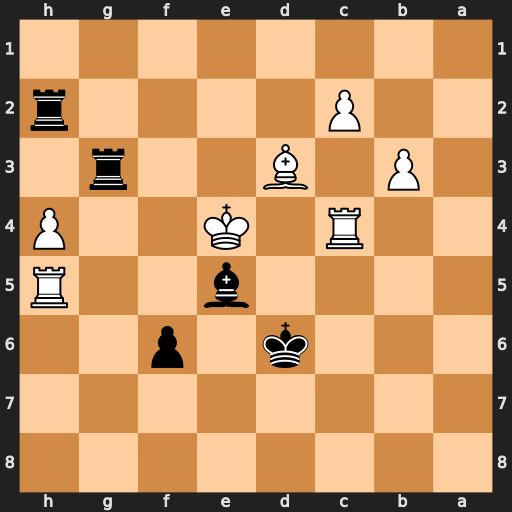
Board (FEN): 8/8/3k1p2/4b2R/2R1K2P/1P1B2r1/2P4r/8
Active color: b
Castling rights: -
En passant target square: -
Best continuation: f5+ Rxf5 Rxh4+ Rf4 Rxf4#